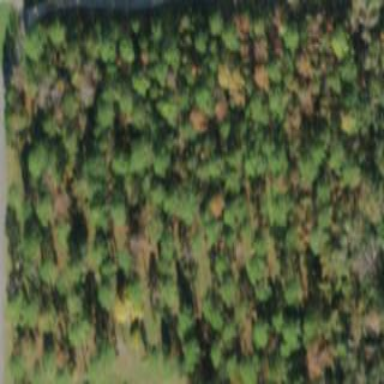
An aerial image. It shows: Forest dominated by needle-leaved trees.